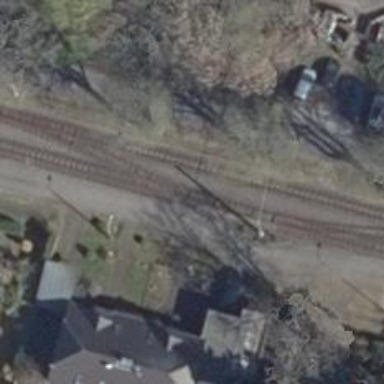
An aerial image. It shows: Railway switch with the turnout pointing to the right.